Question: So, I was wondering, how to block user from exiting or switching to another JFrame in application? I don't have the code yet, but this picture should be clear enough:

Those gray squares are JFrames. Frame with number 2 on it is on top, and I want it do stay that way until I programmatically close it. Any action like clicking on frame with number 1 or trying to do anything out of frame with number 2, should result in focusing on frame with number 2 again.
Step with logic in frame 2 is essential, so I want to make sure the user will fill in the from in the frame.
Thank you for your time!
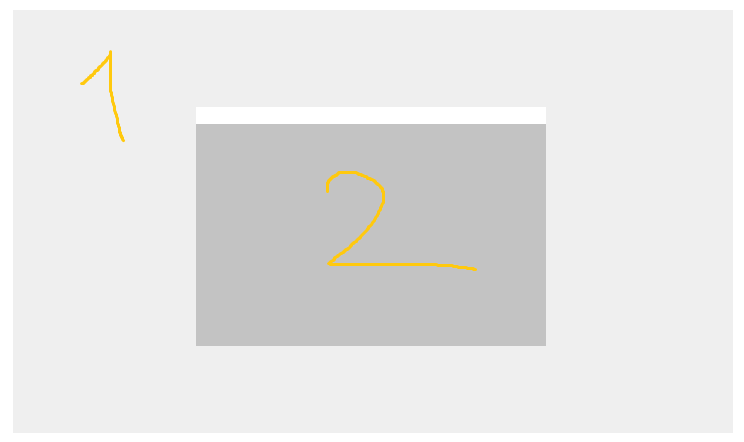
Answer: As mentioned in comments, use a dialog that specifies the frame as owner, and the user will not be able to access the frame until the dialog is dismissed.
'''
import javax.swing.*;
import javax.swing.border.EmptyBorder;
public class BlockUserFromFrame {
BlockUserFromFrame() {
JFrame f = new JFrame("Try to access frame!");
f.setDefaultCloseOperation(JFrame.DISPOSE_ON_CLOSE);
JLabel l = new JLabel("Access frame after dialog disappears!");
l.setBorder(new EmptyBorder(50, 100, 50, 100));
f.add(l);
f.pack();
f.setLocationByPlatform(true);
f.setVisible(true);
// use a constructor that allows us to specify a parent and modality
JDialog d = new JDialog(f, true);
JLabel l1 = new JLabel("Dismiss dialog to access frame!");
l1.setBorder(new EmptyBorder(20, 100, 10, 100));
d.add(l1);
d.pack();
d.setLocationRelativeTo(f);
d.setVisible(true);
}
public static void main(String[] args) {
Runnable r = () -> {
BlockUserFromFrame o = new BlockUserFromFrame();
};
SwingUtilities.invokeLater(r);
}
}
'''